Interaction volume radius: 10 \u00c5
Interaction volume height: 15 \u00c5
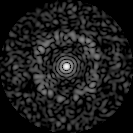
Disorder parameter: 0.7855